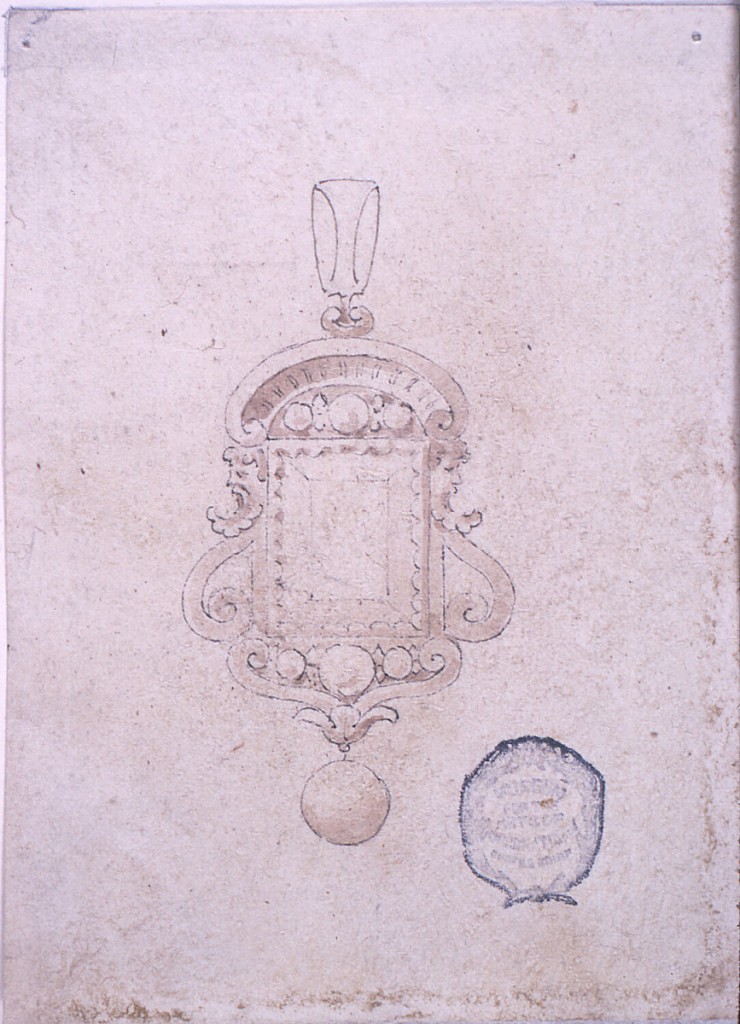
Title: Design for a Pendant
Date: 1820–40
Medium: Pen and ink, brush and watercolor on paper
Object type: Drawing
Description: A big square diamond framed by a segmented pediment at the sides by volutes with masks in profile. Below, a chalice with two volutes. Pending a bead. Above, a link.